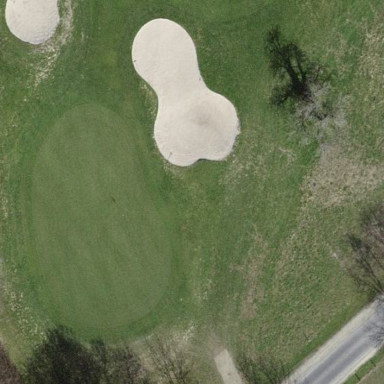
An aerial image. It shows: Golf bunker.